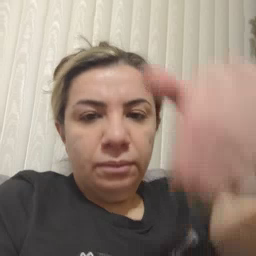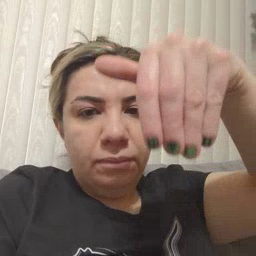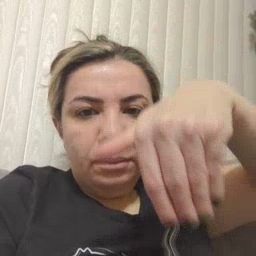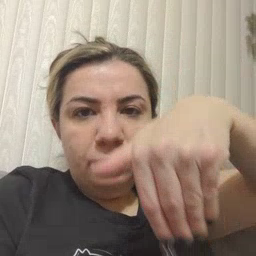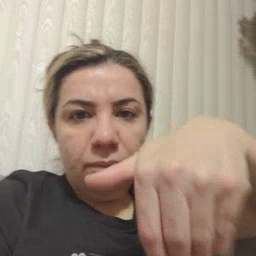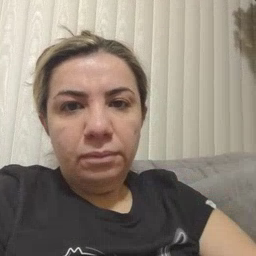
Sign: night